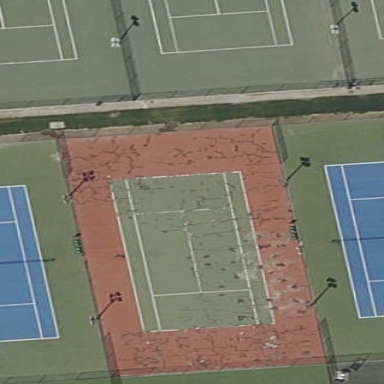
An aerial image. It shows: Tennis court on pitch.